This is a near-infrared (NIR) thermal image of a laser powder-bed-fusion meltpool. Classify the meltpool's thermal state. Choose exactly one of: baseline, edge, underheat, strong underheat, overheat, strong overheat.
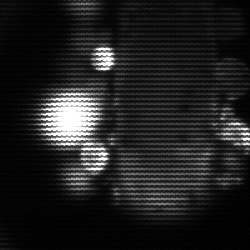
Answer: strong underheat